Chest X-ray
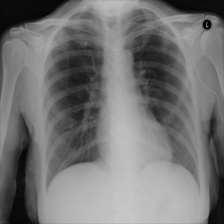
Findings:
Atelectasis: negative
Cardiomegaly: negative
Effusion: positive
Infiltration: negative
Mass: negative
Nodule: negative
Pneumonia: negative
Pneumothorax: negative
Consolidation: negative
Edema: negative
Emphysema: negative
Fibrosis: negative
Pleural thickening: negative
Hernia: negative